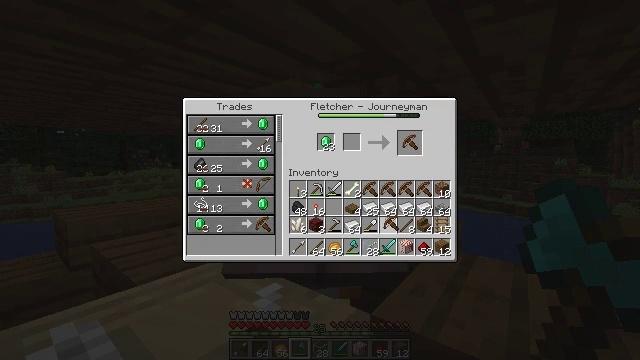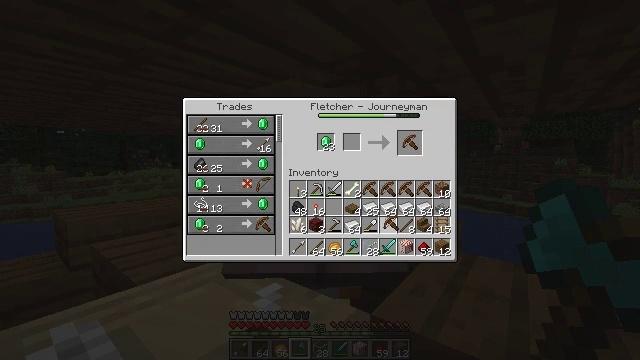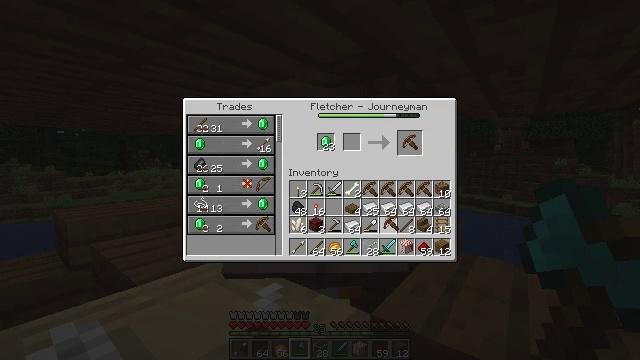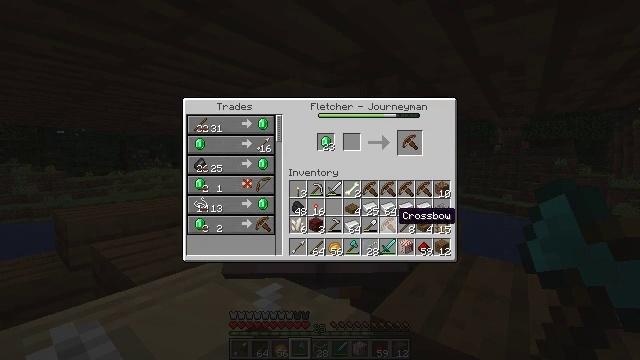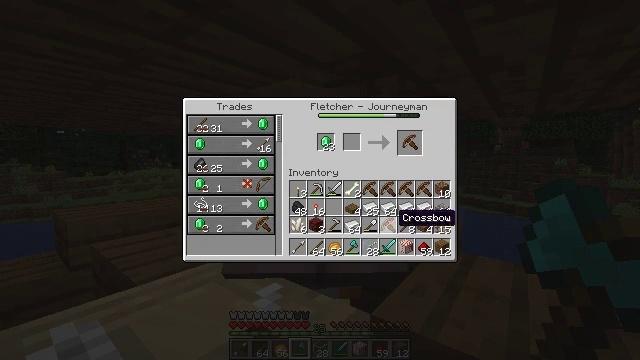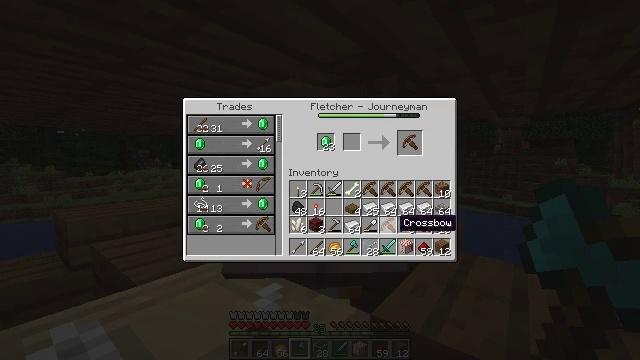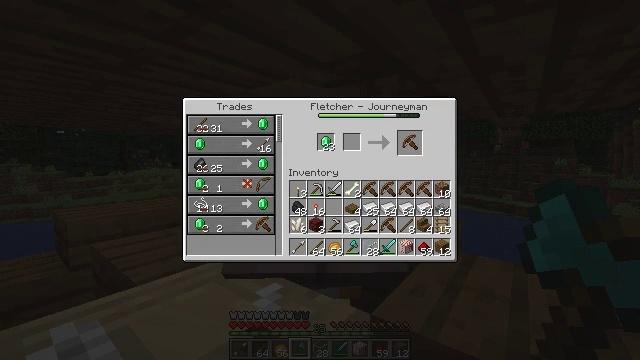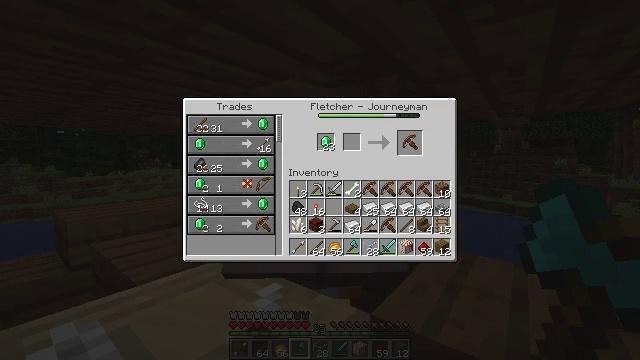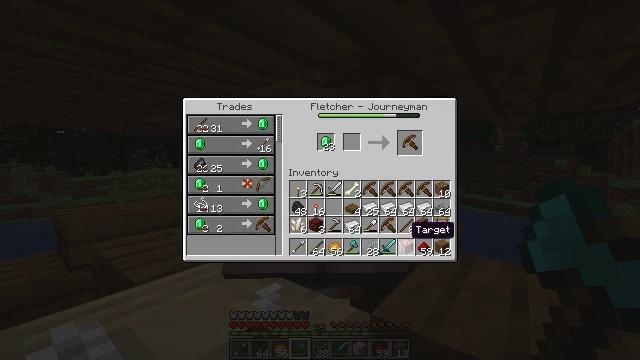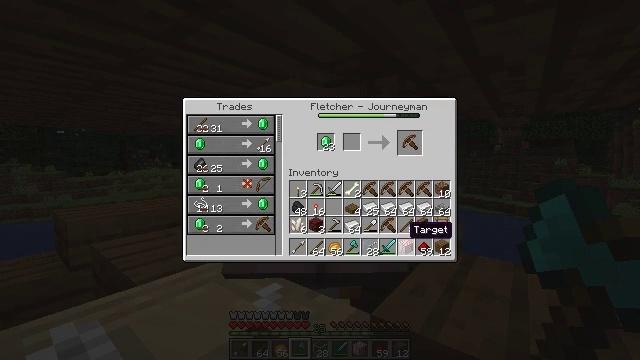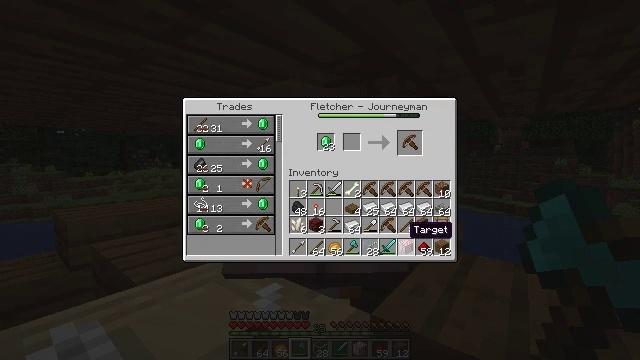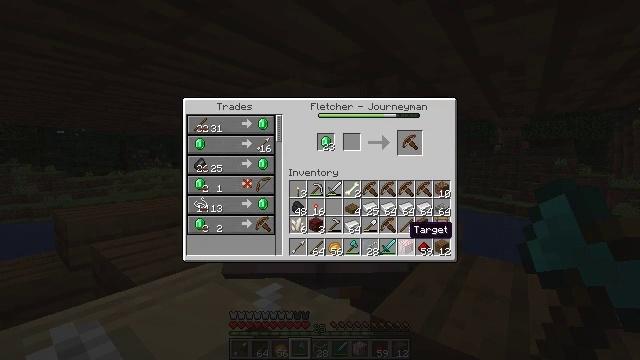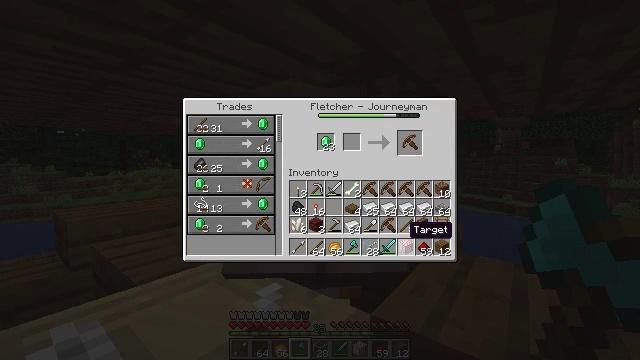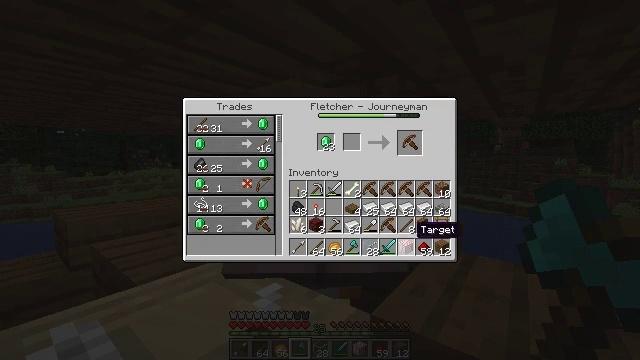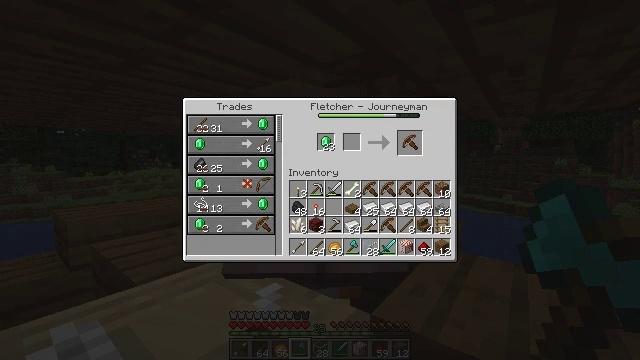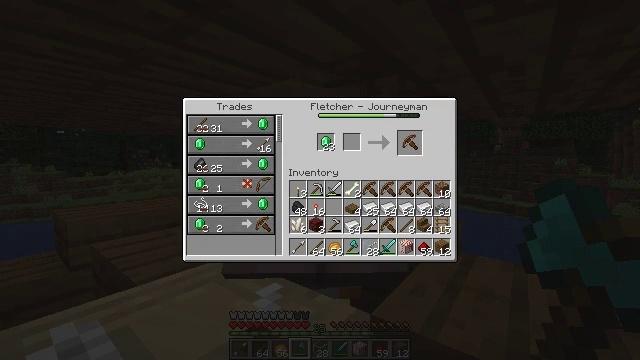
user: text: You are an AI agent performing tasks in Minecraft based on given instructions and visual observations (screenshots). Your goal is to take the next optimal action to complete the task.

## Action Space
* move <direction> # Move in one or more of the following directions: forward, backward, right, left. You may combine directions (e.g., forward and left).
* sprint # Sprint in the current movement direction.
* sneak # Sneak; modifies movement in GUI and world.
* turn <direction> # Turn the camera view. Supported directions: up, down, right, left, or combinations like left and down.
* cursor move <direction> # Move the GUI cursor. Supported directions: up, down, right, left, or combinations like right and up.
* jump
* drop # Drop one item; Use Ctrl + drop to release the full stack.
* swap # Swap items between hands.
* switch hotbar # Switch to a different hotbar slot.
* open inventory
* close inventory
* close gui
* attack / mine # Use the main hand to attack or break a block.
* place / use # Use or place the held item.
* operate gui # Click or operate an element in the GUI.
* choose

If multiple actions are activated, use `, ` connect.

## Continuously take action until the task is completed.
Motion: motion action
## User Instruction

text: Make a crossbow in the crafting table.
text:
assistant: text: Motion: operate gui
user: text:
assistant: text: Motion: operate gui
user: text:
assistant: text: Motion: no_op
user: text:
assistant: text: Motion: no_op
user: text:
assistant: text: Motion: no_op
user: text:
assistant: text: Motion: no_op
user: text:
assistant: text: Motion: no_op
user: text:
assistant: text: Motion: no_op
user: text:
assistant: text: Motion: no_op
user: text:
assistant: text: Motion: no_op
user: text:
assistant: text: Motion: no_op
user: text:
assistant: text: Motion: no_op
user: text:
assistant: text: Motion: no_op
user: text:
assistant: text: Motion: no_op
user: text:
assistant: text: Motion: no_op
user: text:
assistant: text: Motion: no_op
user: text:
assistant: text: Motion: no_op
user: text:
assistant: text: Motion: turn left, close gui
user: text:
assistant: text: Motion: turn left
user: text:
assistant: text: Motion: turn left and down
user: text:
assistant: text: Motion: turn left and down
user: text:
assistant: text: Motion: turn left and down
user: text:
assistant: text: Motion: turn left and down
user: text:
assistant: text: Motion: turn left and down
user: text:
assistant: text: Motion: turn left and down
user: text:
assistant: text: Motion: turn left
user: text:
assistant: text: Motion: no_op
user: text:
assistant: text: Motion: no_op
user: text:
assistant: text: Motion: no_op
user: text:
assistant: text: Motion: no_op